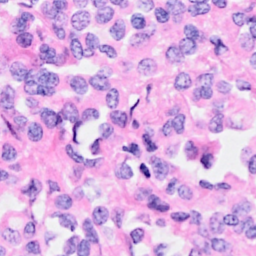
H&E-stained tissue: Breast